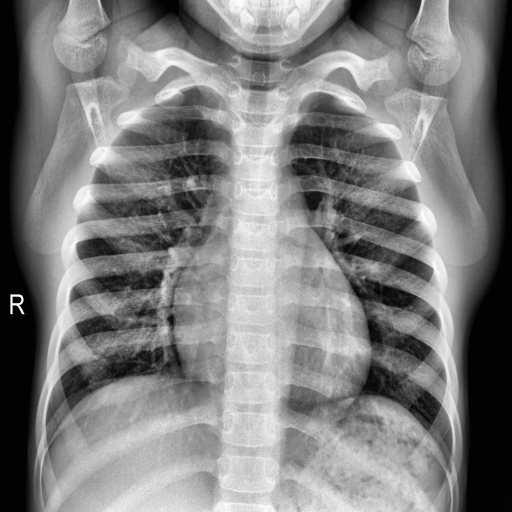
Finding: NORMAL